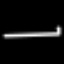
Label: line